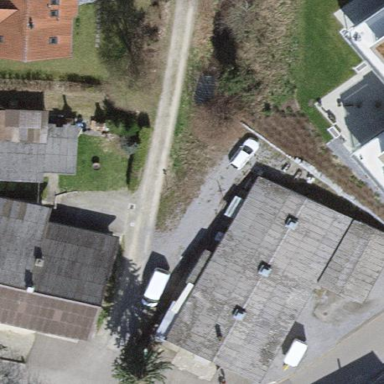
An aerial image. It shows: Industrial building.